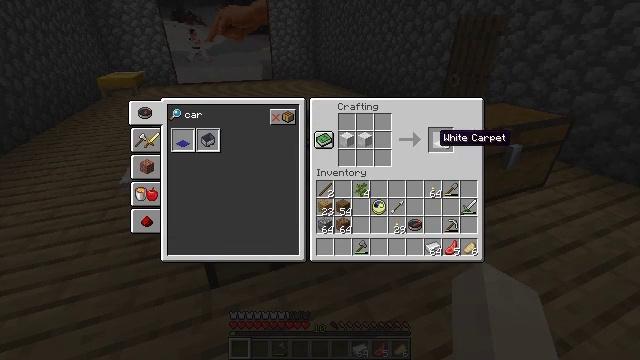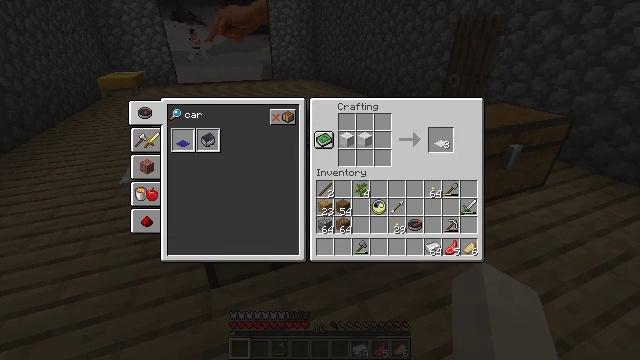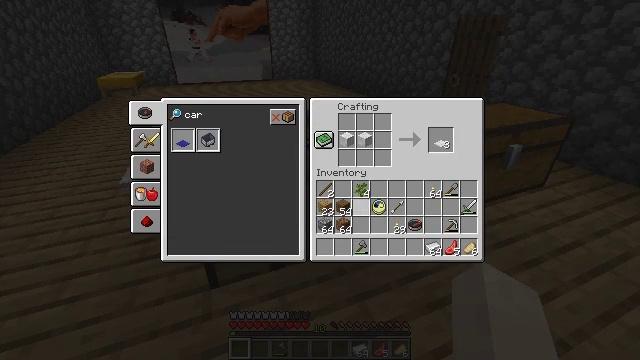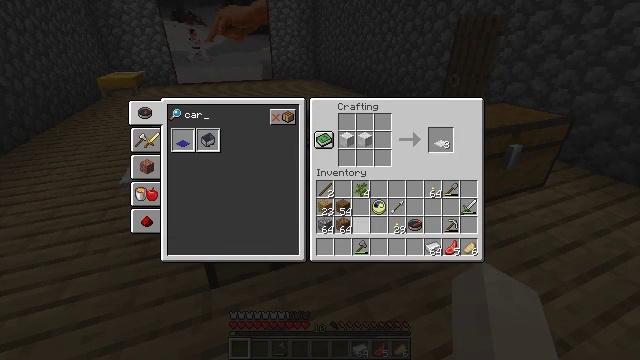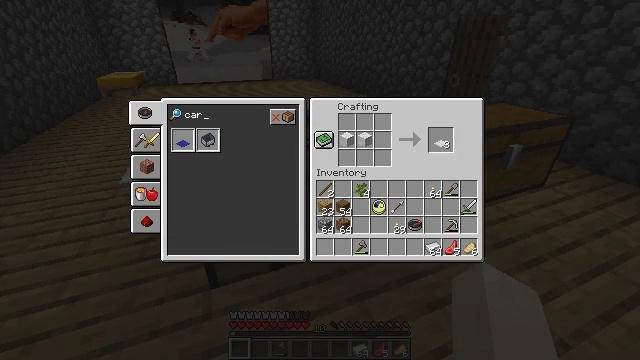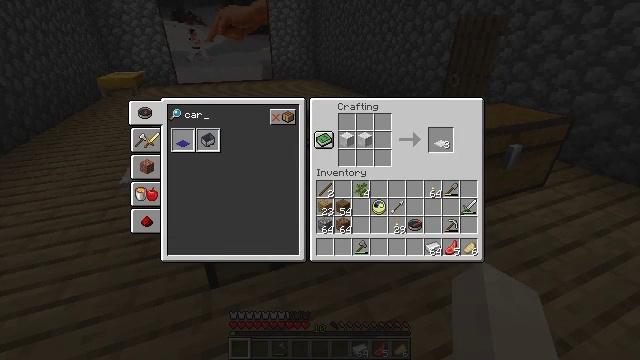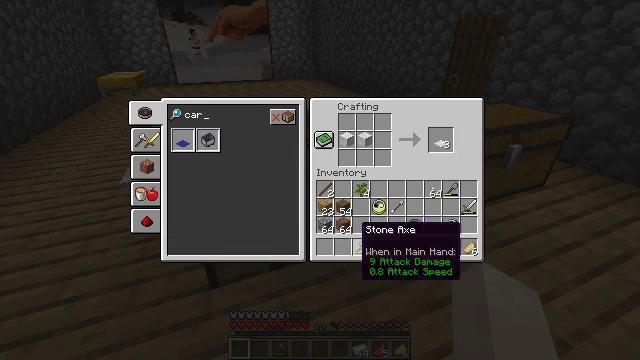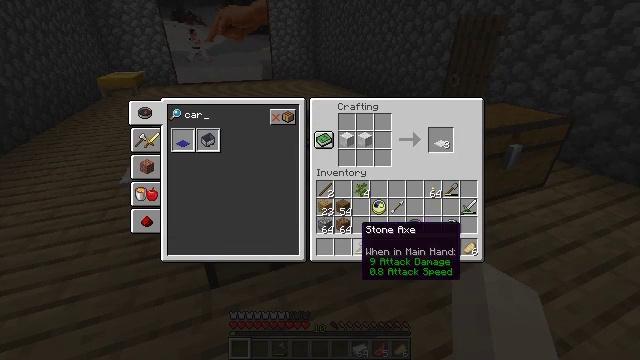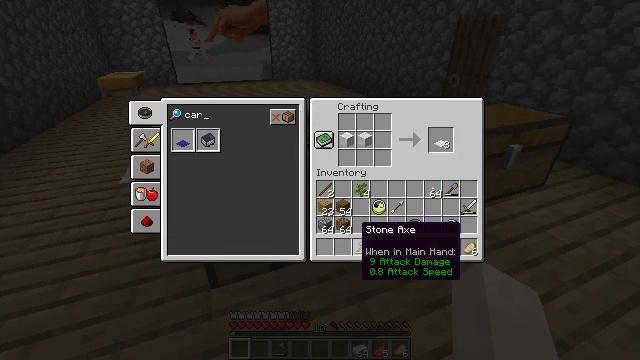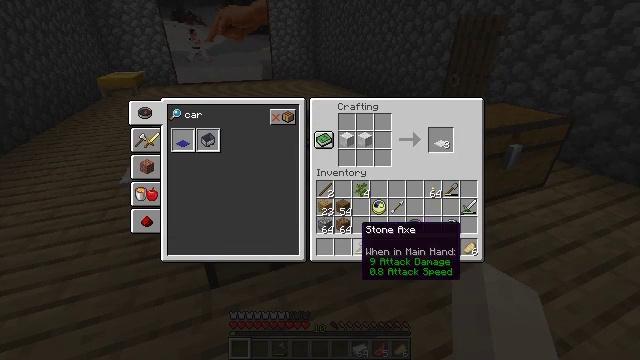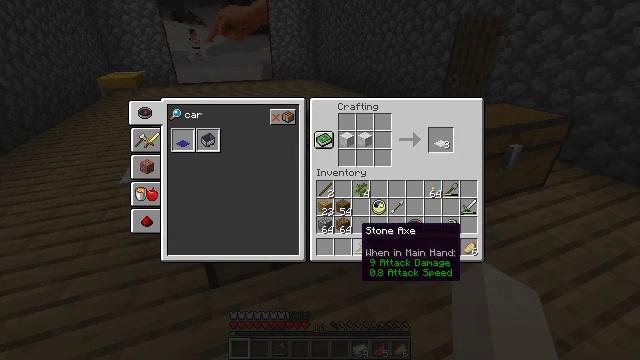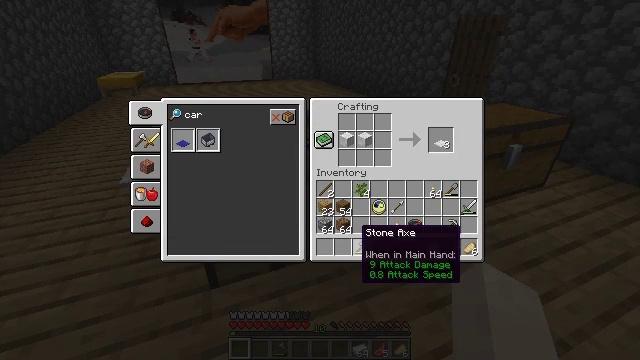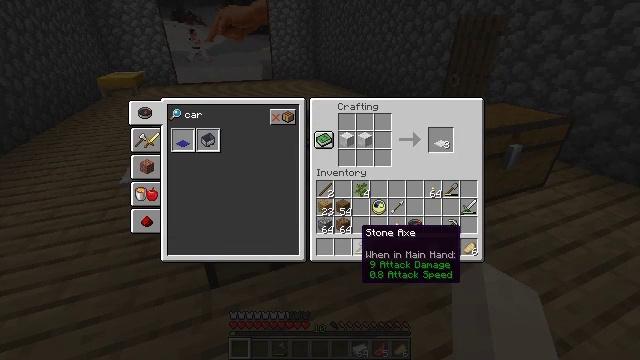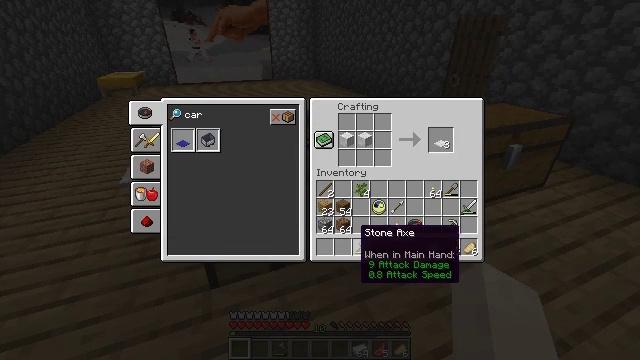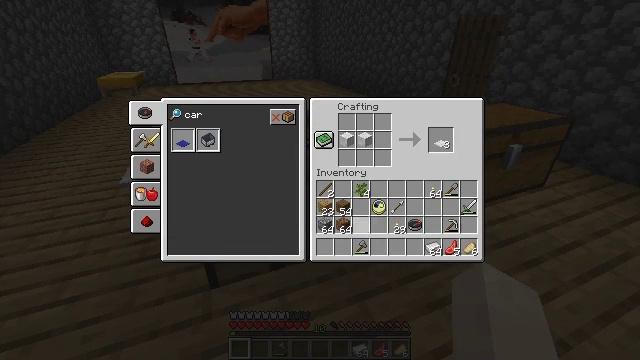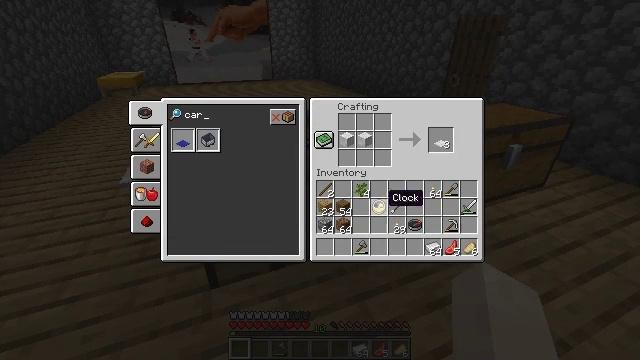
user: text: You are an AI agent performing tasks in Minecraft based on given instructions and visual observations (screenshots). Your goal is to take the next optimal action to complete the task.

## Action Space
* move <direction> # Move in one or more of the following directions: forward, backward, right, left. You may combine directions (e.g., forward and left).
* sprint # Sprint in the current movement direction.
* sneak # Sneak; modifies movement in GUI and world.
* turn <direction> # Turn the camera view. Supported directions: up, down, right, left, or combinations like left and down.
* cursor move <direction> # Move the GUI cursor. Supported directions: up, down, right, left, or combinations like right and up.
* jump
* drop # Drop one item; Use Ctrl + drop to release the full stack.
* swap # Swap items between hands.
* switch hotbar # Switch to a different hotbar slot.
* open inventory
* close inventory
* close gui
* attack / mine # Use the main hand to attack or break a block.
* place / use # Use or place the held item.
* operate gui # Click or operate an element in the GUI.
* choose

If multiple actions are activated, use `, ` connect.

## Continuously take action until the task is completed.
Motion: motion action
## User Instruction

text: Get a white carpet by placing wool in the crafting table.
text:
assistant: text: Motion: cursor move left and down
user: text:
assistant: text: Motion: cursor move left and down
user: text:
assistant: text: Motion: cursor move down
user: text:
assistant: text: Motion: cursor move down
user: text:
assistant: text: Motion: no_op
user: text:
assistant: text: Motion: no_op
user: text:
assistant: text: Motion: no_op
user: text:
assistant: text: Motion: no_op
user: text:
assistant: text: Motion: no_op
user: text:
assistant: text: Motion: no_op
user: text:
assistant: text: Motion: no_op
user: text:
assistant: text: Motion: no_op
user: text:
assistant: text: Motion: no_op
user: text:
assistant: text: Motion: cursor move right and up
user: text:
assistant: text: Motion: cursor move right and up
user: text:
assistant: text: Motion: cursor move right and up
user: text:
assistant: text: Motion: cursor move right and up
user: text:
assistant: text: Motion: no_op
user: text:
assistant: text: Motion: no_op
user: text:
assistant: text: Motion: no_op
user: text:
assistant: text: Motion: no_op
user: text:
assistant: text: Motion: cursor move up
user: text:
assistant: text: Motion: no_op
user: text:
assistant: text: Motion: no_op
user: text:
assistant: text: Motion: operate gui
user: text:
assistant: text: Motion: operate gui
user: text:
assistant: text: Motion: no_op
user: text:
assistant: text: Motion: no_op
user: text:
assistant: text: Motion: no_op
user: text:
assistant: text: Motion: no_op